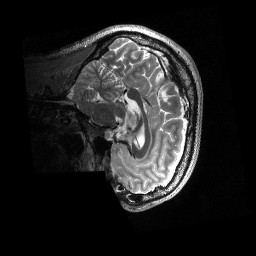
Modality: T2w
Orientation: sagittal
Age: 39
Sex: male
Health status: ill
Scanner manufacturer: siemens
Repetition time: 3.2 s